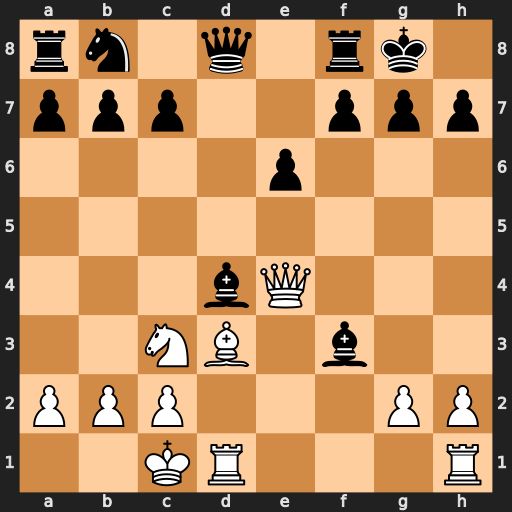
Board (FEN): rn1q1rk1/ppp2ppp/4p3/8/3bQ3/2NB1b2/PPP3PP/2KR3R
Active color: w
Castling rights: -
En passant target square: -
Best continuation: Qxh7#